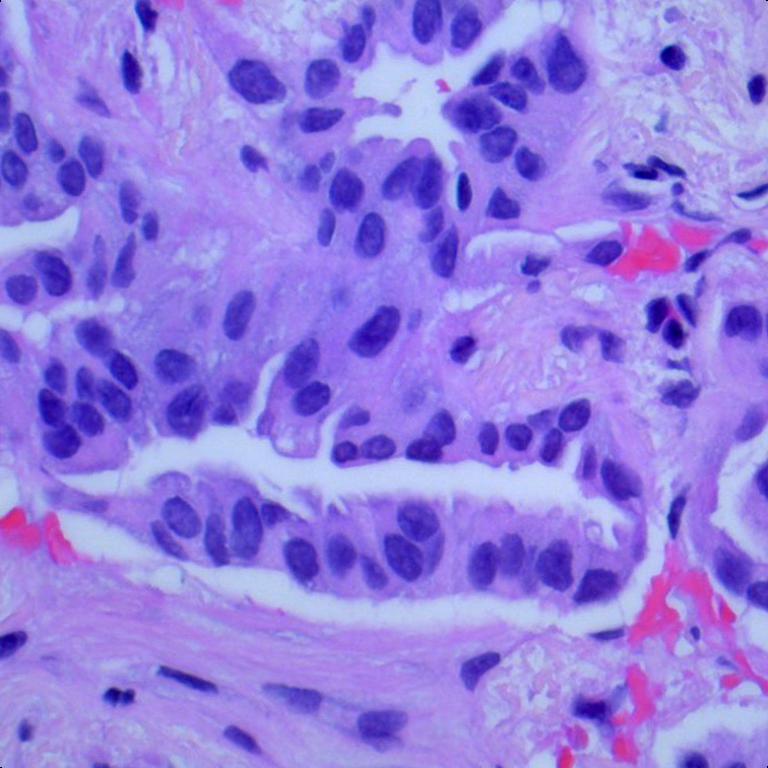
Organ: lung
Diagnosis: adenocarcinomas